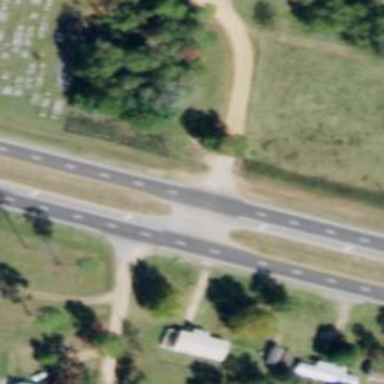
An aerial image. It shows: Trunk expressway with asphalt surface. It is dual carriageway.